Aerial crown-view tile of a tropical tree (Barro Colorado Island, Panama), acquired 20241112:
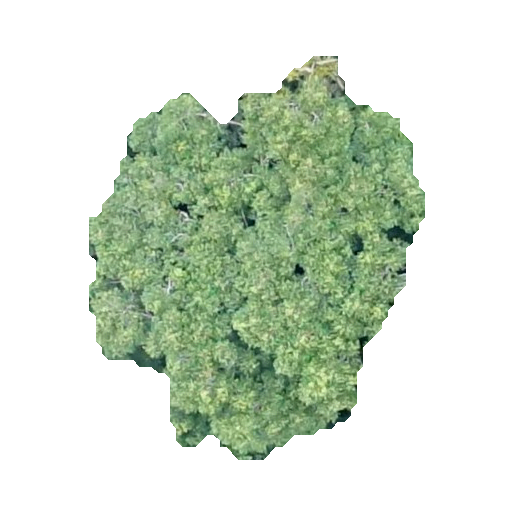
Species: Guatteria lucens
GBIF accepted scientific name: Guatteria lucens
Crown area: 143.282 m²